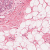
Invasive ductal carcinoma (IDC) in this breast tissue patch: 0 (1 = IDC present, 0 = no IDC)